Question: After seeing this great post in SO:
<URL>
I was wondering if it is possible to create a function like that but a bit more generic, as in my application I need to make several analysis of different algorithms in different situations and it would be very tedious to tune the plotting code for each case.
I would like something generic for this kind of plots:

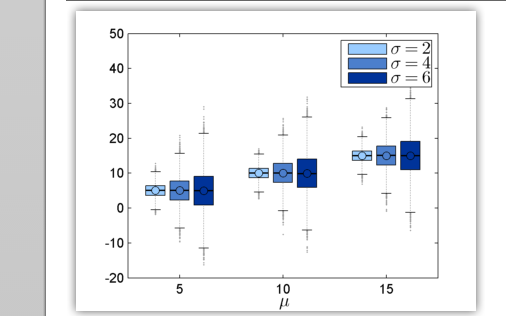
Answer: I coded a Matlab function that does that for you (me).
Features:
- - - -
Example of result of function:

CODE:
'''
function multiple_boxplot(data,xlab,Mlab,colors)
% data is a cell matrix of MxL where in each element there is a array of N
% length. M is how many data for the same group, L, how many groups.
%
% Optional:
% xlab is a cell array of strings of length L with the names of each
% group
%
% Mlab is a cell array of strings of length M
%
% colors is a Mx4 matrix with normalized RGBA colors for each M.
% check that data is ok.
if ~iscell(data)
error('Input data is not even a cell array!');
end
% Get sizes
M=size(data,2);
L=size(data,1);
if nargin>=4
if size(colors,2)~=M
error('Wrong amount of colors!');
end
end
if nargin>=2
if length(xlab)~=L
error('Wrong amount of X labels given');
end
end
% Calculate the positions of the boxes
positions=1:0.25:M*L*0.25+1+0.25*L;
positions(1:M+1:end)=[];
% Extract data and label it in the group correctly
x=[];
group=[];
for ii=1:L
for jj=1:M
aux=data{ii,jj};
x=vertcat(x,aux(:));
group=vertcat(group,ones(size(aux(:)))*jj+(ii-1)*M);
end
end
% Plot it
boxplot(x,group, 'positions', positions);
% Set the Xlabels
aux=reshape(positions,M,[]);
labelpos = sum(aux,1)./M;
set(gca,'xtick',labelpos)
if nargin>=2
set(gca,'xticklabel',xlab);
else
idx=1:L;
set(gca,'xticklabel',strsplit(num2str(idx),' '));
end
% Get some colors
if nargin>=4
cmap=colors;
else
cmap = hsv(M);
cmap=vertcat(cmap,ones(1,M)*0.5);
end
color=repmat(cmap, 1, L);
% Apply colors
h = findobj(gca,'Tag','Box');
for jj=1:length(h)
patch(get(h(jj),'XData'),get(h(jj),'YData'),color(1:3,jj)','FaceAlpha',color(4,jj));
end
if nargin>=3
legend(fliplr(Mlab));
end
end
'''
Simple example:
'''
clear;clc;
% Create example data
A=rand(100,10);
B=rand(200,10);
C=rand(150,10);
% prepare data
data=cell(10,3);
for ii=1:size(data,1)
Ac{ii}=A(:,ii);
Bc{ii}=B(:,ii);
Cc{ii}=C(:,ii);
end
data=vertcat(Ac,Bc,Cc);
xlab={'Hey','this','works','pretty','nicely.','And','it','has','colors','!!!!'};
col=[102,255,255, 200;
51,153,255, 200;
0, 0, 255, 200];
col=col/255;
multiple_boxplot(data',xlab,{'A', 'B', 'C'},col')
title('Here it is!')
'''

Mathworks file exchange file can be found here:
<URL>